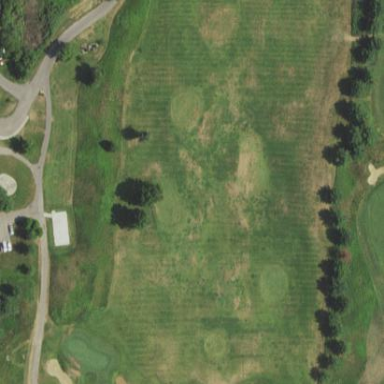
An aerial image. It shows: Grassy area used as driving range for golf.